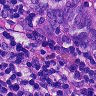
Metastatic tissue present: yes